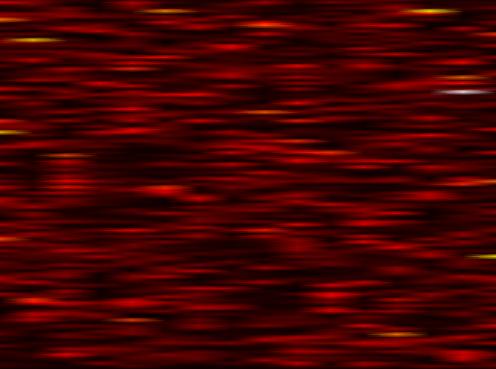
Label: FOFDM